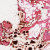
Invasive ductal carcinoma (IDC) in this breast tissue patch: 0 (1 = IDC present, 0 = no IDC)